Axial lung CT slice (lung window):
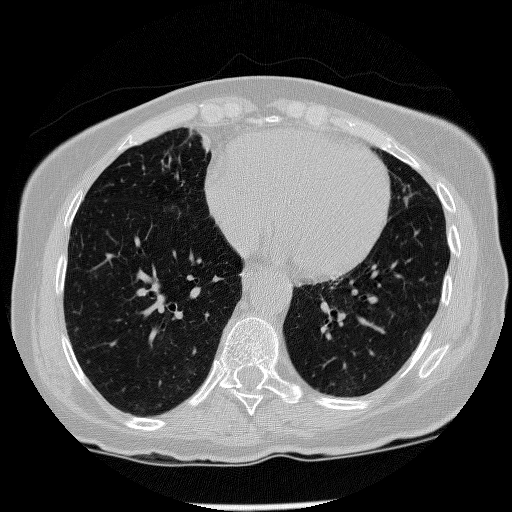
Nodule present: no